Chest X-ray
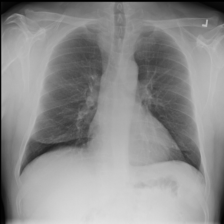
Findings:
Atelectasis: negative
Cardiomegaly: negative
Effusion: negative
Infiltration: negative
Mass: negative
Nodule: negative
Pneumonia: negative
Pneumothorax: negative
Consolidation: negative
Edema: negative
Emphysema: negative
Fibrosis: negative
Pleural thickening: negative
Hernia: negative